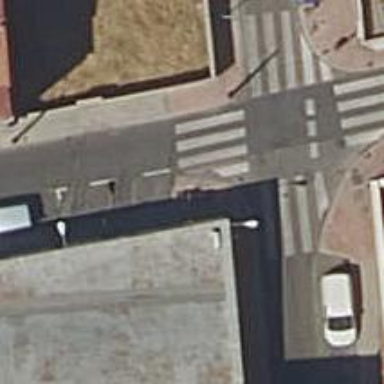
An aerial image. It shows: Marked road crossing.